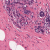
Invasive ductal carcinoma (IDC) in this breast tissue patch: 0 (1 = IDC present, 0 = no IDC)